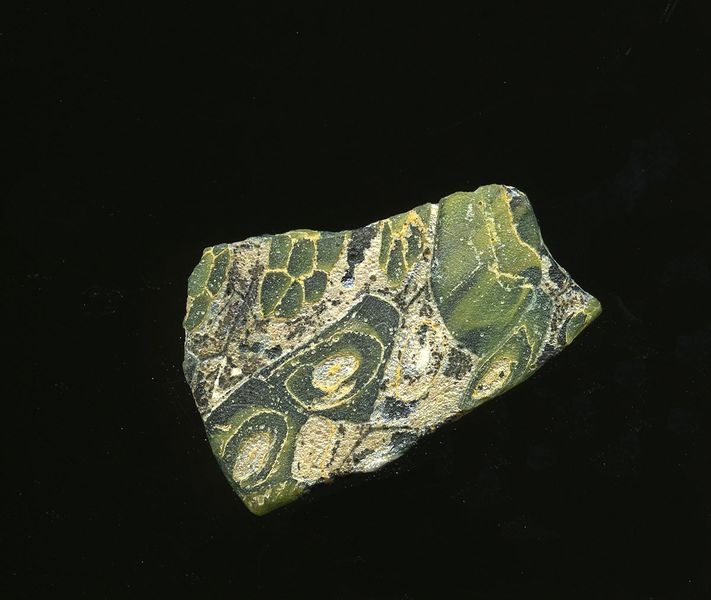
Titel: Mosaikglasfragment
Standort: Hamburg
Institution: Museum für Kunst und Gewerbe Hamburg
Schlagwörter: glas, antike, technik, mosaik, wandschmuck, kaiserzeit, blumenornamente, bodenbeläge, frühe kaiserzeit, prinzipat, römische, millefiori, mittlere, späte